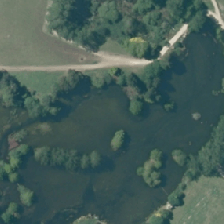
Land cover: lake_pond